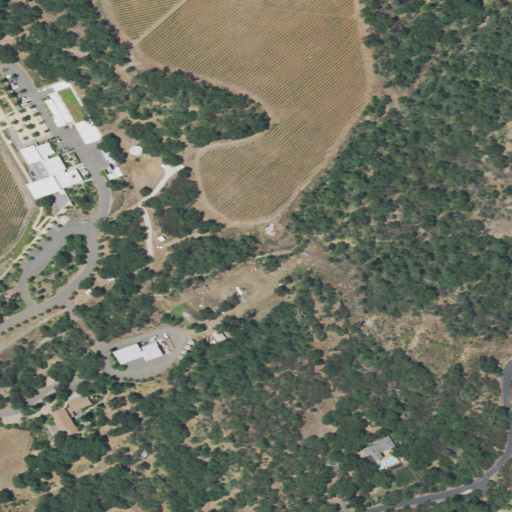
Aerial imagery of valley in California named Whitman Canyon containing shrub, evergreen forest, grassland, mixed forest, open development, low intensity development, deciduous forest, high intensity development, and medium intensity development